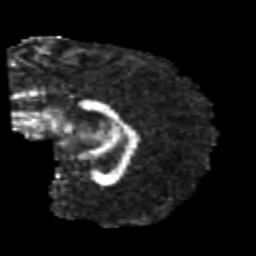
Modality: FA
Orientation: sagittal
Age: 22
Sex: male
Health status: healthy
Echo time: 0.074 s